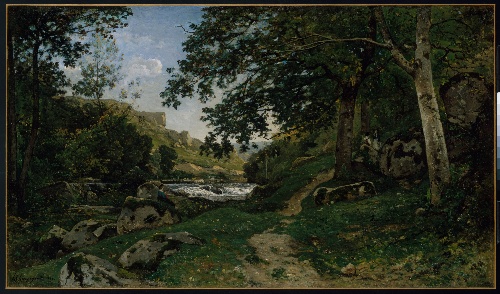
Title: The Rocky Path in the Morvan (Chemin des roches dans le Morvan)
Artist: Henri-Joseph Harpignies
Artist bio: French, Valenciennes 1819–1916 Saint-Privé
Date: 1869
Object type: Painting
Classification: Paintings
Medium: Oil on canvas
Dimensions: 37 5/8 x 63 1/4 in. (95.6 x 160.7 cm)
Department: Robert Lehman Collection
Credit line: Robert Lehman Collection, 1975
Accession year: 1975
Repository: Metropolitan Museum of Art, New York, NY
Tags: Forests|Landscapes